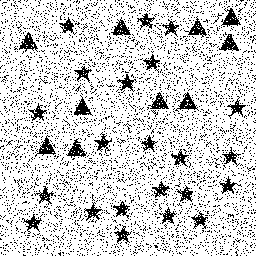
Squares: 0
Triangles: 10
Stars: 22
Total shapes: 32